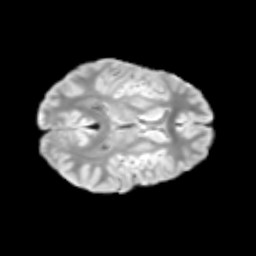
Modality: T2w
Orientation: axial
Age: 10
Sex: male
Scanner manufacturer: siemens
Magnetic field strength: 3 T
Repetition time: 3.8 s
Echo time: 0.07 s